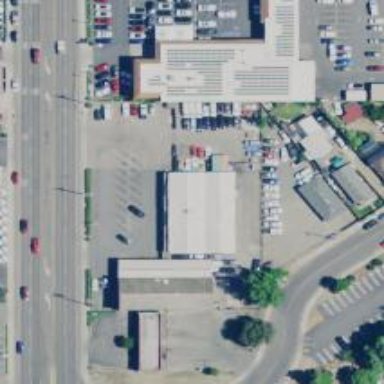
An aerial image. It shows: Car rental service.